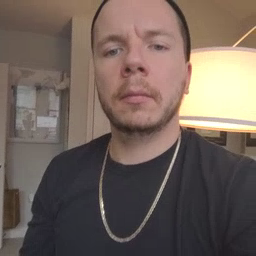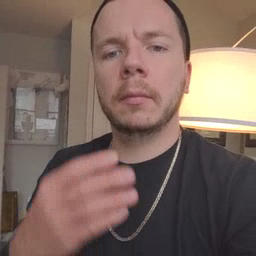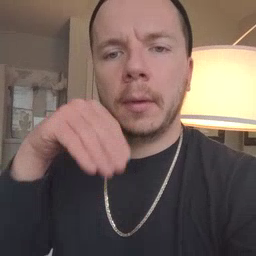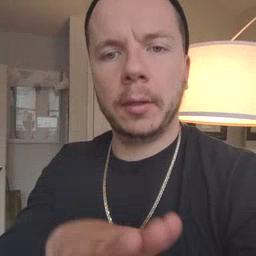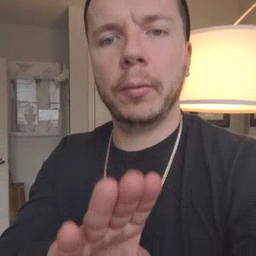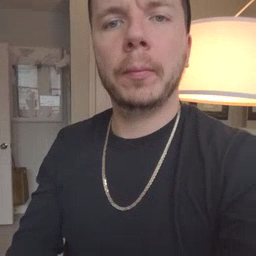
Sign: into